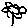
Label: flower